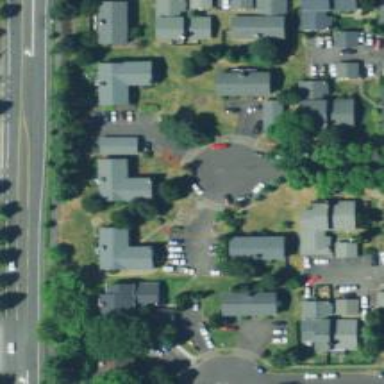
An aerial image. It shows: Living street.